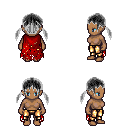
a pixel art fantasy rpg character, female body template, human, dark skin, red tattered cape, gold greaves, gray twin-tailed hairstyle, four views (front, back, left, right), 2x2 character sprite sheet, small pixel art, hard edges, no anti-aliasing